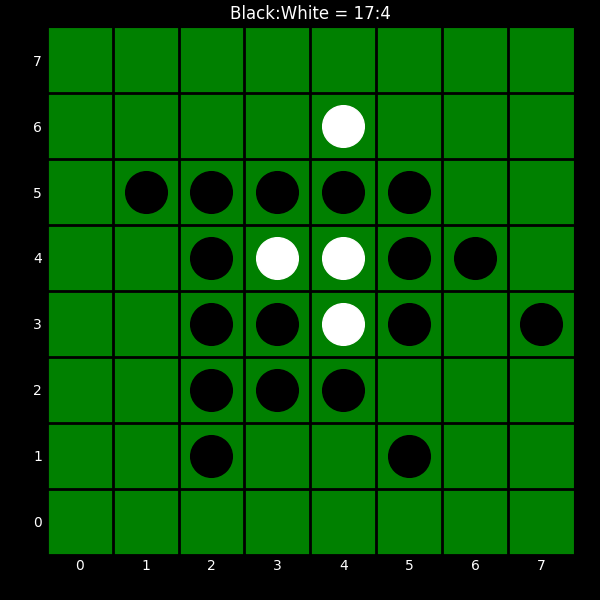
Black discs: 17
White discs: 4